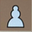
Piece: wP